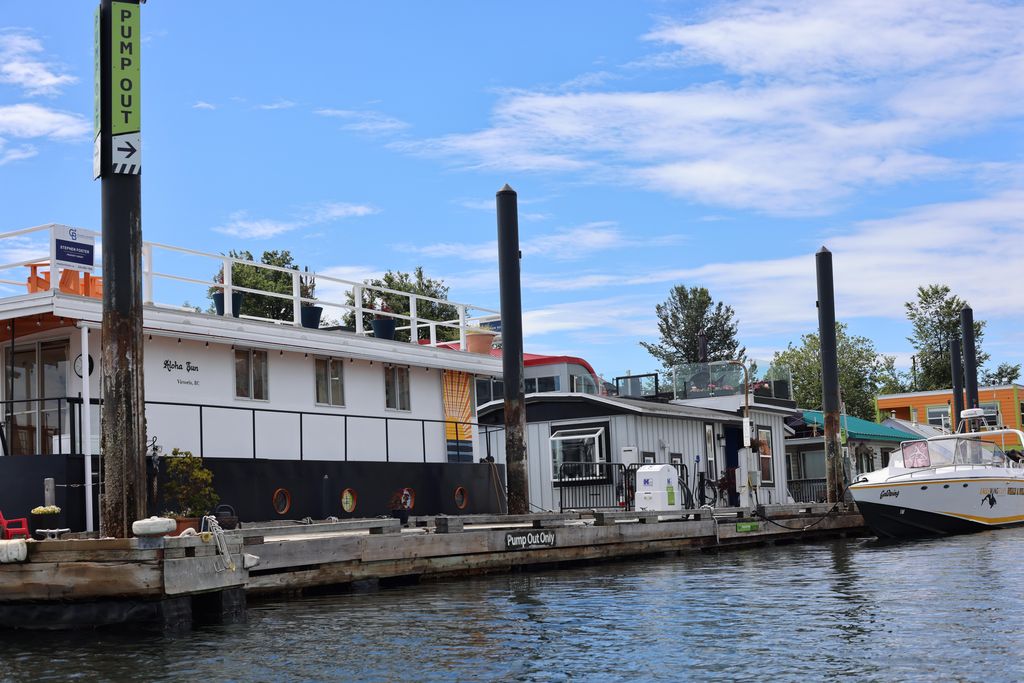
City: victoria